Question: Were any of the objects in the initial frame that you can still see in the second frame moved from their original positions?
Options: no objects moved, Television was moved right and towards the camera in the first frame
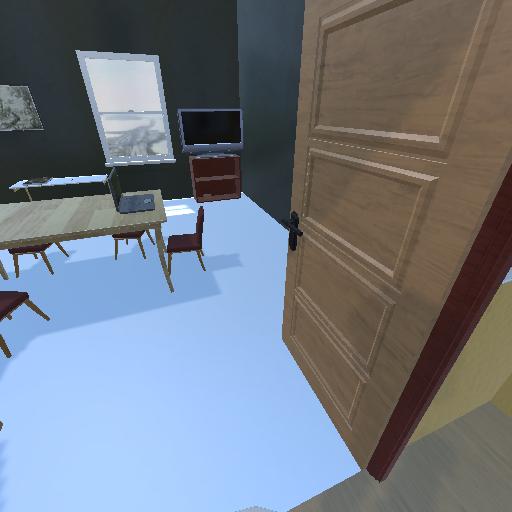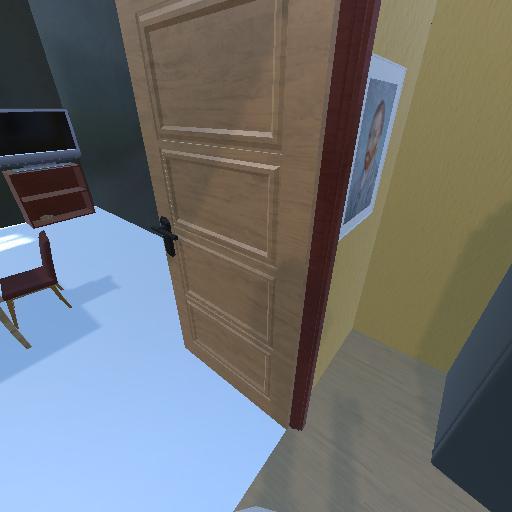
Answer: no objects moved